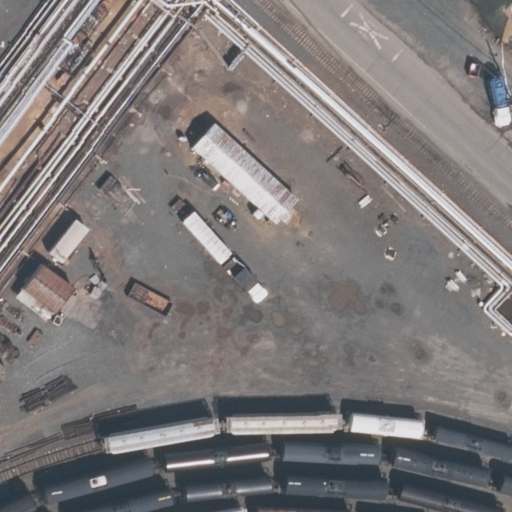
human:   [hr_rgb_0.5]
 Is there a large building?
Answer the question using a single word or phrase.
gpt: no

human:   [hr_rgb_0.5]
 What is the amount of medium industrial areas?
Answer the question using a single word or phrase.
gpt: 0

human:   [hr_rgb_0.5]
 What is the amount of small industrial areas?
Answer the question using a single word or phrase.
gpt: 0

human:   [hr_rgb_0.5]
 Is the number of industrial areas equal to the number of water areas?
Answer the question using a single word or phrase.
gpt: yes

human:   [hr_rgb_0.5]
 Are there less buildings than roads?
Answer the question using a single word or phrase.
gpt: yes

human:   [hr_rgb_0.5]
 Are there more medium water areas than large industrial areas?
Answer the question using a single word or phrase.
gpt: no

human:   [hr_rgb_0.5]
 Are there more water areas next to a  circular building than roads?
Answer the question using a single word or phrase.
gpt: no

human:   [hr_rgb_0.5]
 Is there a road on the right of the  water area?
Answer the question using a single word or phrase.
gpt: no

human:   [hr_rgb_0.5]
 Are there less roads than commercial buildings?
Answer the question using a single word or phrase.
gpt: no

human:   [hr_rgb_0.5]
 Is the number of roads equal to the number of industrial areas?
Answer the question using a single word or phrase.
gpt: yes

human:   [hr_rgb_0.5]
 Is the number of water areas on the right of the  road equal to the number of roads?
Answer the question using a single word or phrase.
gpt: yes

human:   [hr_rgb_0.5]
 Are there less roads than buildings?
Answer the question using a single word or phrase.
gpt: no

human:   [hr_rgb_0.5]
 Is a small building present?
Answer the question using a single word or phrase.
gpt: no

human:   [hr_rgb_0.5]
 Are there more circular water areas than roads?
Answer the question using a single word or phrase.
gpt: no

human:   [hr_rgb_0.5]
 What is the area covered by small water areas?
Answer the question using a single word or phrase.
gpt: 43m2

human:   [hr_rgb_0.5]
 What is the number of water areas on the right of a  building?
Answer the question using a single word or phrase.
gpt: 0

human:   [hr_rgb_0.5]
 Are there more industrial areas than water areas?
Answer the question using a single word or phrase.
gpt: no

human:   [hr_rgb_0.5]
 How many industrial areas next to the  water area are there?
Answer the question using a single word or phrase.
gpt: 1

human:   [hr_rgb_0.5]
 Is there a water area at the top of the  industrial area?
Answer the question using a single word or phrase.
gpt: yes

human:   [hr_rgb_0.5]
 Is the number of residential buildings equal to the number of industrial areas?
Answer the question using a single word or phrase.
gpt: no

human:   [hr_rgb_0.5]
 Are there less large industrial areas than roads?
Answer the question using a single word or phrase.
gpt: no

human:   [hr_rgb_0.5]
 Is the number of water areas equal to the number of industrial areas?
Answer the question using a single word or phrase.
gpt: yes

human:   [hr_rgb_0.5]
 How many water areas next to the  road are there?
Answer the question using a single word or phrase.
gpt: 1

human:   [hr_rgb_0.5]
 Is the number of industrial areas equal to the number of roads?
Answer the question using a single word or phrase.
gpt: yes

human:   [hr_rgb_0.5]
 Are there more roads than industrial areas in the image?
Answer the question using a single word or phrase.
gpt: no

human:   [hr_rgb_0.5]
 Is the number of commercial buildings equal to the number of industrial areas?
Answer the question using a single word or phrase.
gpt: no

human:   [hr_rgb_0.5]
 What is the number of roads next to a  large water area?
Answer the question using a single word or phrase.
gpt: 0

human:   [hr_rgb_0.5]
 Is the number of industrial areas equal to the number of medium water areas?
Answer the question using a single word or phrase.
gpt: no

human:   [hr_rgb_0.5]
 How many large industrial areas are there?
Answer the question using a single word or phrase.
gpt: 1

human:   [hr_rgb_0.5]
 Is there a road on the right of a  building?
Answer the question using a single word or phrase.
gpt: no

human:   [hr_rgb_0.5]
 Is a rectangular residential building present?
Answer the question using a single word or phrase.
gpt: no

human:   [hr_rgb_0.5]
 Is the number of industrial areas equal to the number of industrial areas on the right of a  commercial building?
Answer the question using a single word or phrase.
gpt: no

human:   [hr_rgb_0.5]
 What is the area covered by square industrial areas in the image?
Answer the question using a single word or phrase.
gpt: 0m2

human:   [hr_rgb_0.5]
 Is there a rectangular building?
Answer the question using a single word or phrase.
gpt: no

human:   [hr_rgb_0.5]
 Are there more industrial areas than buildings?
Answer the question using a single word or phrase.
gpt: yes

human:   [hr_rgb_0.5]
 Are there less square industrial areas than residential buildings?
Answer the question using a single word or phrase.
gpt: no